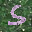
Label: 5